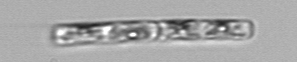
Label: Guinardia_delicatula